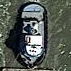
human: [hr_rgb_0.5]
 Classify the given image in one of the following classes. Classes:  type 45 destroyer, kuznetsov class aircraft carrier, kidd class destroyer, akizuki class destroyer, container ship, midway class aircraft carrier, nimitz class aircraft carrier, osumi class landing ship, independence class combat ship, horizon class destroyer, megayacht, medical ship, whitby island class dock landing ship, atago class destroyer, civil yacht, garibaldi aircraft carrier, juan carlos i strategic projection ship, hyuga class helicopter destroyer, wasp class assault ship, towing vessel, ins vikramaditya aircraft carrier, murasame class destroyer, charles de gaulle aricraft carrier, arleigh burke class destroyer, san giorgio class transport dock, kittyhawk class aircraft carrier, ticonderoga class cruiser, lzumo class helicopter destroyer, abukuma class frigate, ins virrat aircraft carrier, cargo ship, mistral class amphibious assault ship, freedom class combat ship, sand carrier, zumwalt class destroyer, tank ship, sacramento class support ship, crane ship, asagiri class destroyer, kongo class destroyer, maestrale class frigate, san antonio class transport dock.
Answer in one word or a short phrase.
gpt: Towing vessel